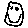
Label: smiley face